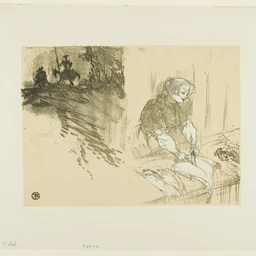
Title: Cover for Les Courtes Joies
Artist: Henri de Toulouse-Lautrec
Caption: cover for les courtes joies, lithograph, paper (fiber product), print, prints and drawing, henri de toulouse-lautrec, a work made of lithograph over a fawn tint from a second stone on grayish laid china paper, prints and drawings, art institute of chicago